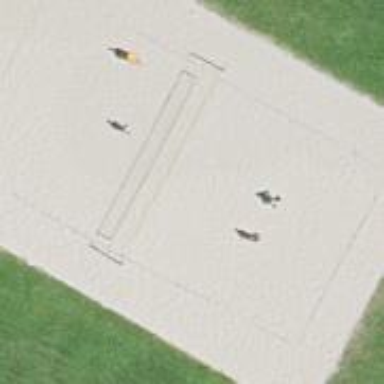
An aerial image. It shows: Sandy pitch designated for beach volleyball.